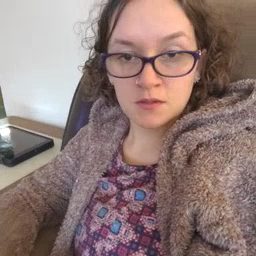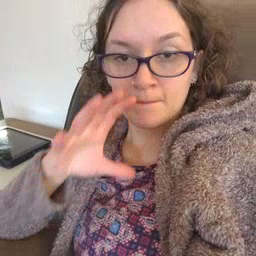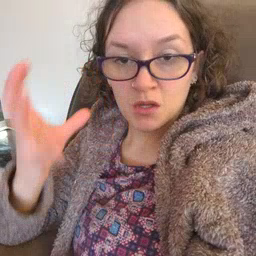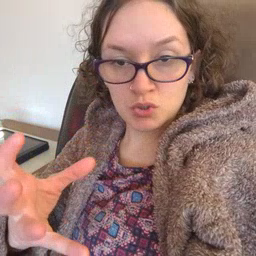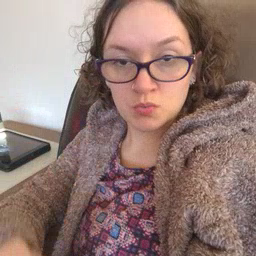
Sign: balloon